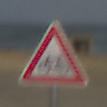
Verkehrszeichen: RadverkehrRechts
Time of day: MorningAfternoon
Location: Outdoor (Suburban)
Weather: PartlyCloudy
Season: NotSpecified
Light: Natural